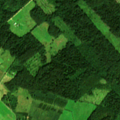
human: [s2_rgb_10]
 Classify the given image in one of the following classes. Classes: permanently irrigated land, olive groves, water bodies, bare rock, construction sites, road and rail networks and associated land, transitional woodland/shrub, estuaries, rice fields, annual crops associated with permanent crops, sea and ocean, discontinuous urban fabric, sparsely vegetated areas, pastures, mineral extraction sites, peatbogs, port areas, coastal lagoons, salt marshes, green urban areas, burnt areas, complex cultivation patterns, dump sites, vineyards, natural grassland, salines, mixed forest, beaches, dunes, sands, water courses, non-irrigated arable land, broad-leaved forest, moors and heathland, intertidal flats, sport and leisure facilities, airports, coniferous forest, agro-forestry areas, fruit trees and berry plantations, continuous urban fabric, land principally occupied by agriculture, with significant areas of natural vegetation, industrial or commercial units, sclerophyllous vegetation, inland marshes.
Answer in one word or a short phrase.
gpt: fruit trees and berry plantations, pastures, complex cultivation patterns, coniferous forest, mixed forest, transitional woodland/shrub